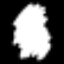
Label: mushroom